Question: I have a TabHost with TextViews associated to each tab, in an Activity context. Currently there's also an AsyncTask which manages the TCP socket and when it receives some kind of information, it's sent to the main Activity handler, who calls a method to append the text to the current TextView.
Well, after a while (approx 5 minutes) of running, I notice how it starts hanging and finally I get an ANR. So I installed Memory Analyzer for Eclipse and in conjunction with DDMS, I was able to find out what seems to be the bottleneck, but not how to deal with it.
Using the previously mentioned tools, I was able to see hundreds of lines like the ones on this pic:

: There's a strange detail in that pic, the Thread Id is always 1; shouldn't it be different for each thread as the append is called on different threads?
Those hundreds of lines reference to the two 'appends' you may see in the code above. I'm new to the thread world, so if you see something weird, I'd appreciate any advice. This is the code where the bottleneck is:
'''
// tab = is the name of the tab where to append the new text
// line = the line to append; it may contain spans, colors, bold text, etc... that's why it's a SpannableStringBuilder
// ColorLine is a method that just returns a SpannableStringBuilder-formatted string
synchronized private static void Write2Tab(final String tab, final SpannableStringBuilder line) {
final TabHost lth = (TabHost) activity.findViewById(android.R.id.tabhost);
final TextView tabContent = (TextView) lth.getCurrentView();
new Thread(new Runnable() {
public void run() {
String curtab = getCurrentTabName();
// If the current tab is the one where we need to write, we do
if (tab.equalsIgnoreCase(curtab)) {
activity.runOnUiThread(new Runnable() {
public void run() {
tabContent.append(linea);
tabContent.append((ColorLine("
", Color.WHITE, false, 0, 1)));
}
});
}
}
}).start();
[...]
}
'''
I've had 2 more memory leaks in my code that I was able to fix, but this one's starting to be a bit hard... Any ideas of why is this happening and how to fix it?
After several days of frustrating research about leaks in my app, I found out there was more than one. I managed to solve them, the one I originally posted had to do with John Vint's post, there was an issue with the buffering control which made a substancial accumulation of SpannableStringBuilder objects in the TextView, so I'm accepting his post. Now I have a different issue with another curious leak but it has nothing to do with the original post so I'm going to open a new question.
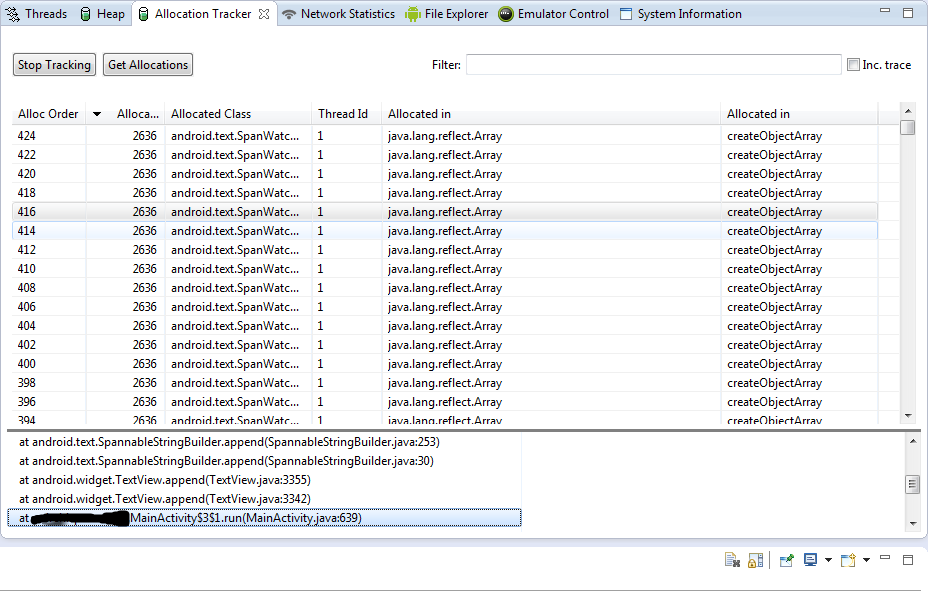
Answer: How large does the StringBuilder become?
If the thread is stuck at 253 like it shows in your heap dumb all I can think of is that you are running out of heap space and are getting a GC overhead limit reached.
If that's the case you will need buffer the StringBuilder (ie if the length > N than remove the oldest line, where N is a large enough number to have history but small enough to prevent OOM).